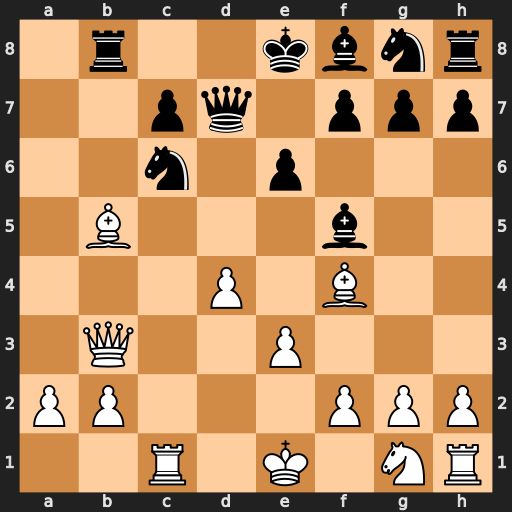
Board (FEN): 1r2kbnr/2pq1ppp/2n1p3/1B3b2/3P1B2/1Q2P3/PP3PPP/2R1K1NR
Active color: w
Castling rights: Kk
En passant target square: -
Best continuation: Bxc6 Rxb3 Bxd7+